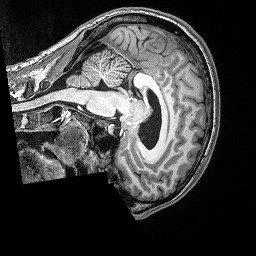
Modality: T1w
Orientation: sagittal